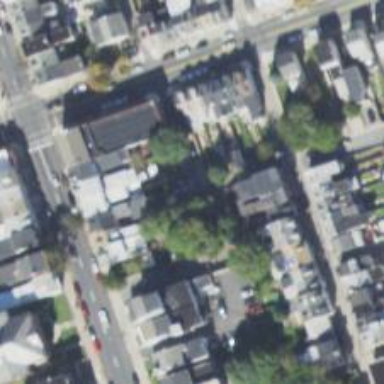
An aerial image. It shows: Alleyway designated as service road.